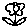
Label: flower